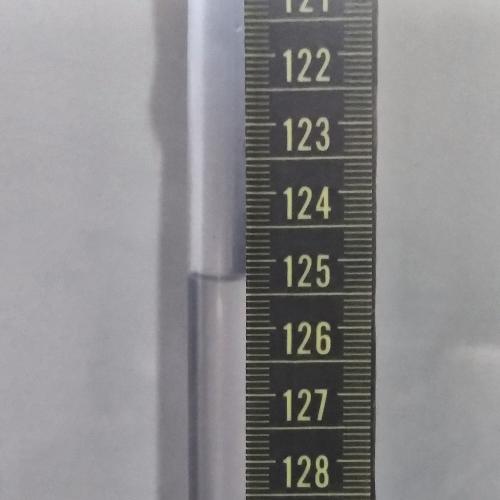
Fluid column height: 125.3 cm